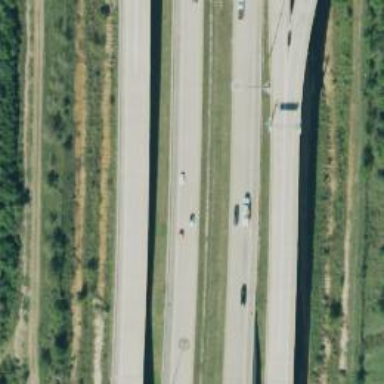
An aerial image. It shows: View of motorway.